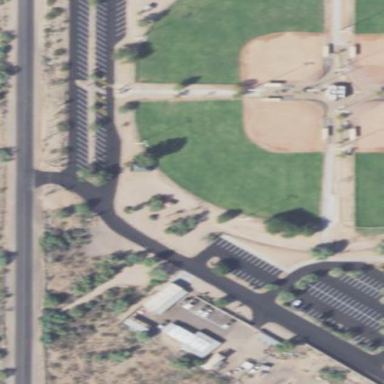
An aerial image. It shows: Softball pitch designated for baseball sports.